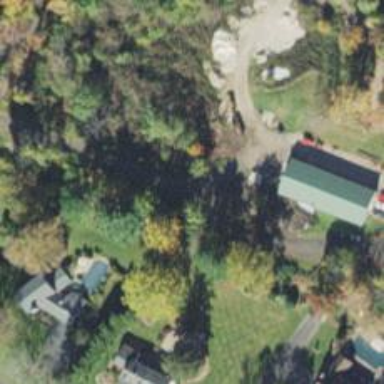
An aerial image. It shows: Driveway leading to service road.